Question: So im a bit confused by what to-do with this current pop-up im having from QT. Not entirely sure what it means.
So i'm trying to create a C++ Library, as a static linked library. Currently the library has no code in it whatsoever.
Immediately hitting the build button to make sure everything runs fine the following pop-up below is displayed.
Im not sure what this means exactly. Or indeed, why it is even being shown in the first place. building any of my other project files works fine without issue. But this does not.
.
As for what i have, i am using the Qt SDK, version 4.8.1.
Any help solving this issue would be greatly appreciated :).
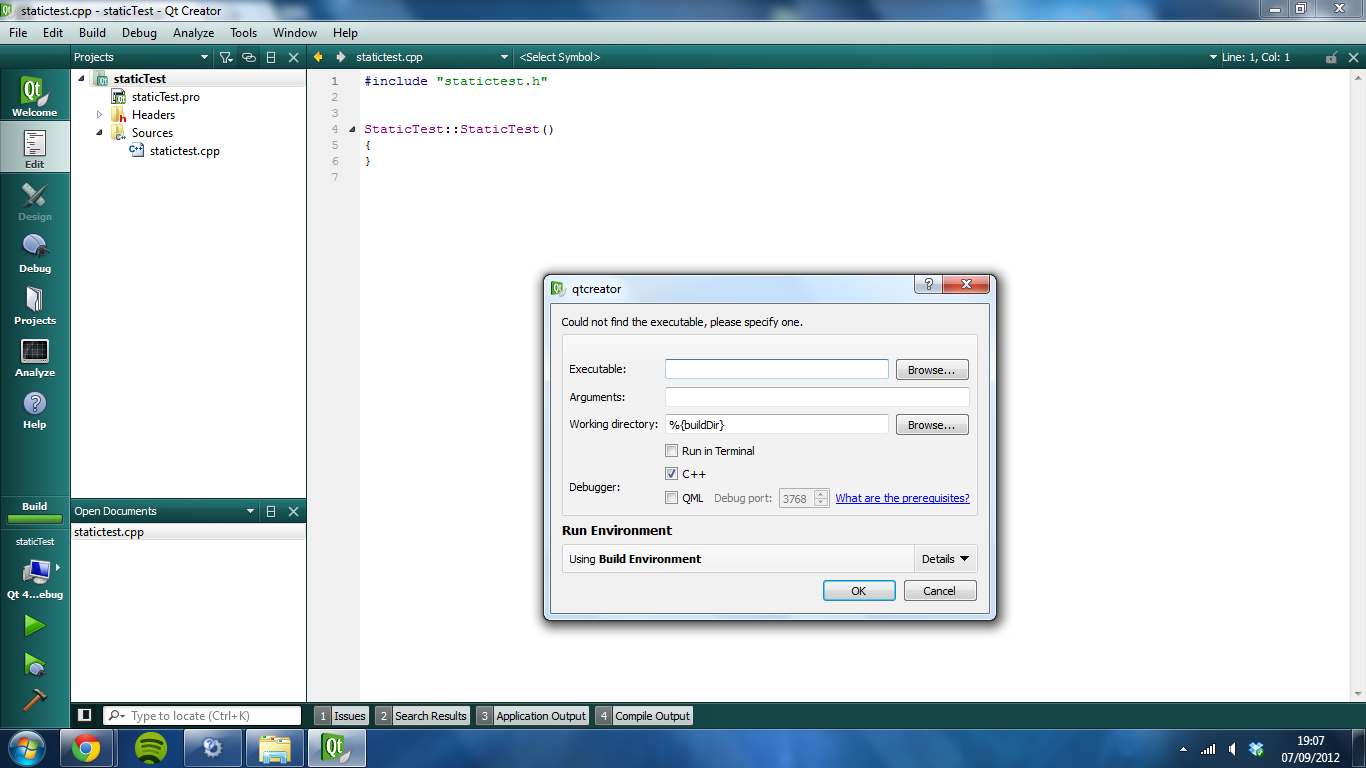
Answer: A library [usually] needs to be invoked from an executable - The dialog box you are seeing is asking you to specify an executable that will bring your library into life and call functions within it.
You need to write a client executable (or use an existing executable) to use your library and specify the path in this dialog box.